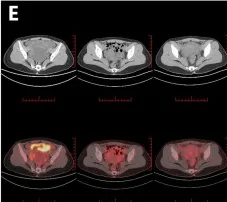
The PET-CT images for evaluating the treatment response. Ovary. (2021-10 is the baseline).
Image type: radiology (pet)